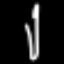
Label: fork